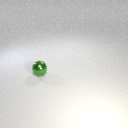
small green metal sphere